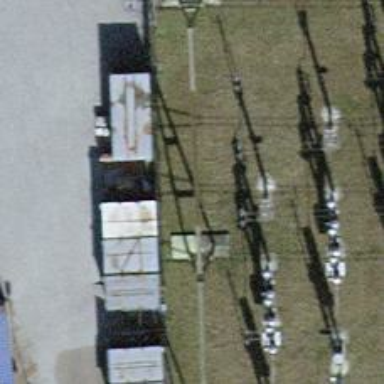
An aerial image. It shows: Insulator used in power equipment.